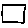
Label: square